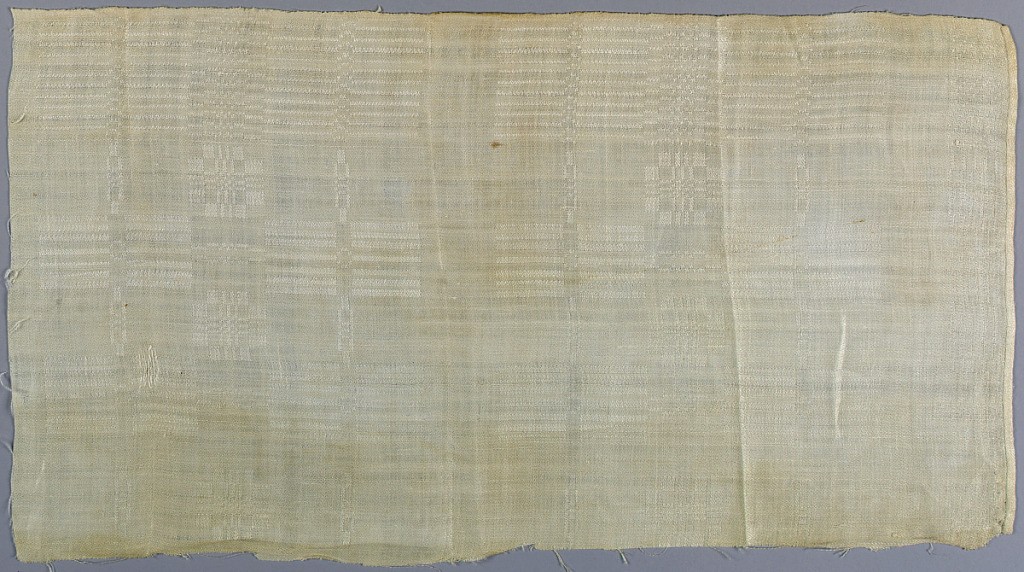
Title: Napkin fragment
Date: ca. 1850
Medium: linen Technique: damask
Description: Fragment of a white linen napkin with a design of small squares and rectangles that form a geometric motif at regular intervals. Bottom edge hemmed.